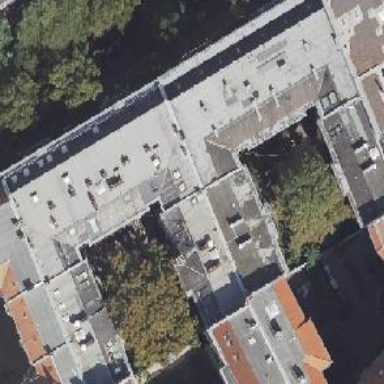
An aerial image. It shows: Quadruple saltbox roof shape on apartment building.